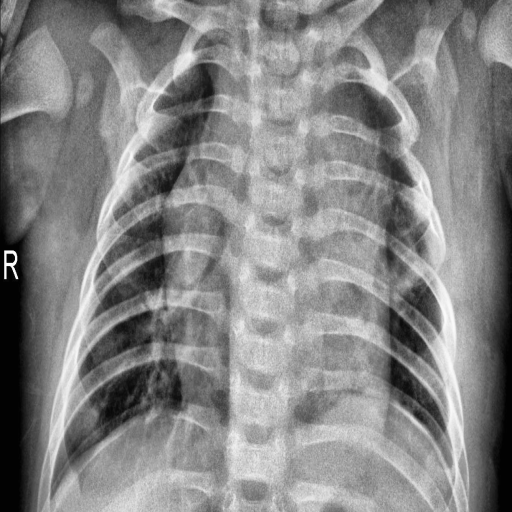
Finding: PNEUMONIA